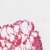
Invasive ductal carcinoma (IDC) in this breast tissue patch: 0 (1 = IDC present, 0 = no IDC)